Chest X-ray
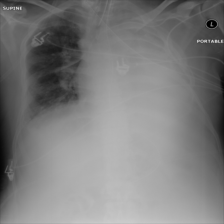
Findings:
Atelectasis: positive
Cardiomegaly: negative
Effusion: negative
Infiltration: negative
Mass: negative
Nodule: negative
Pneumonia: negative
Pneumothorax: negative
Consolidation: negative
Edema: negative
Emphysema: negative
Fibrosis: negative
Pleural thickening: negative
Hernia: negative